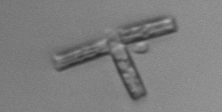
Label: Thalassionema